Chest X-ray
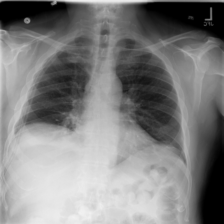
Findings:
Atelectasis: negative
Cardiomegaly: negative
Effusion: negative
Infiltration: negative
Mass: negative
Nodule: negative
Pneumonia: negative
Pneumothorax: negative
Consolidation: negative
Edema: negative
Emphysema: negative
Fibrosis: negative
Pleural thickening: negative
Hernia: negative